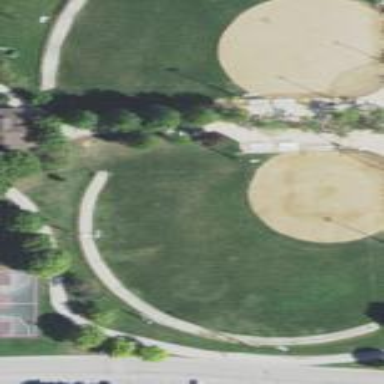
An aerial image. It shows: Baseball pitch for leisure and sports activities.